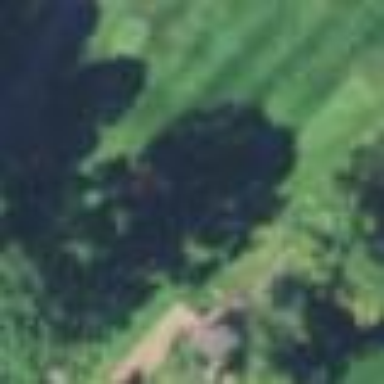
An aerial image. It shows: Grass area designated as golf tee.